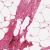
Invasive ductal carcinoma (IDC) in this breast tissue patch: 0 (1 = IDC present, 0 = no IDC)